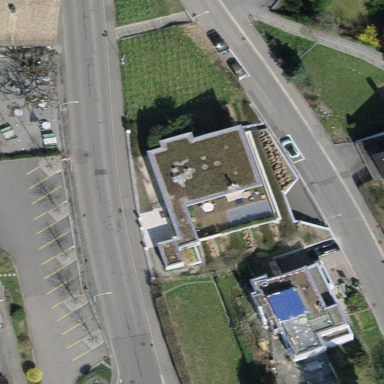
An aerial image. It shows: Apartment building with flat roof.